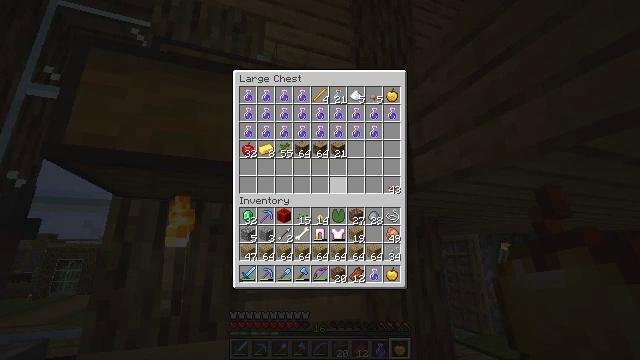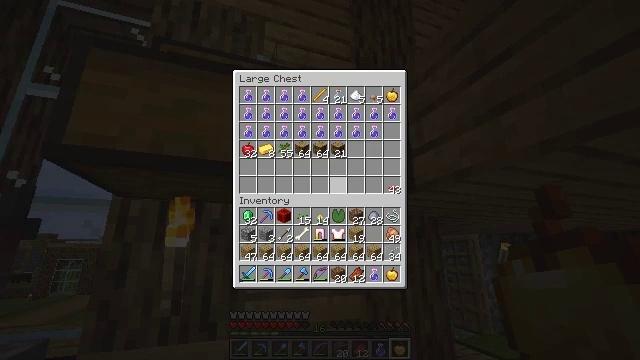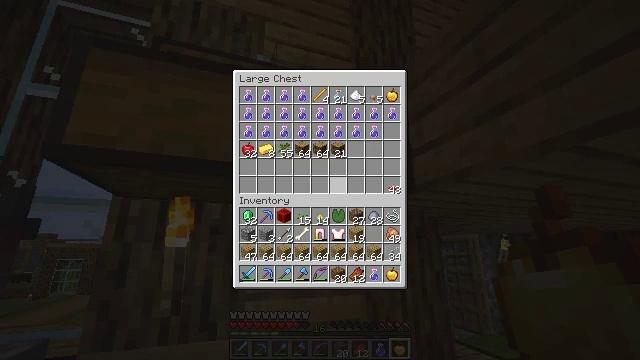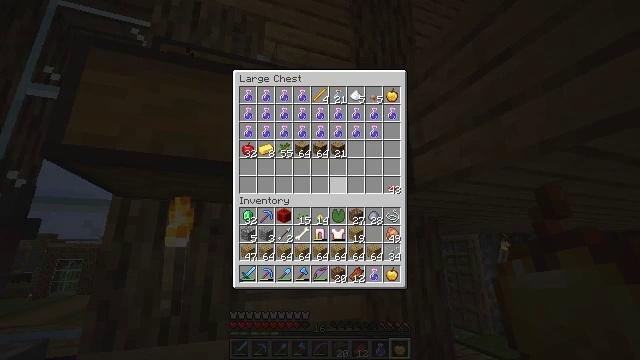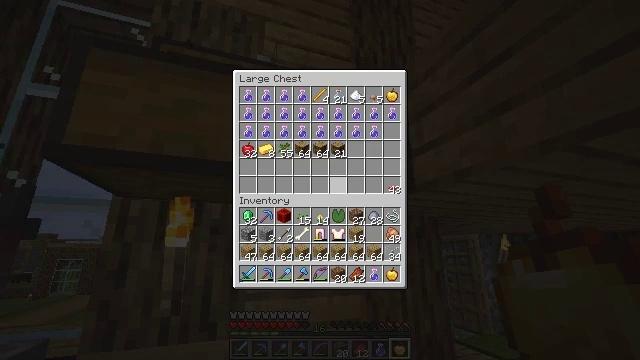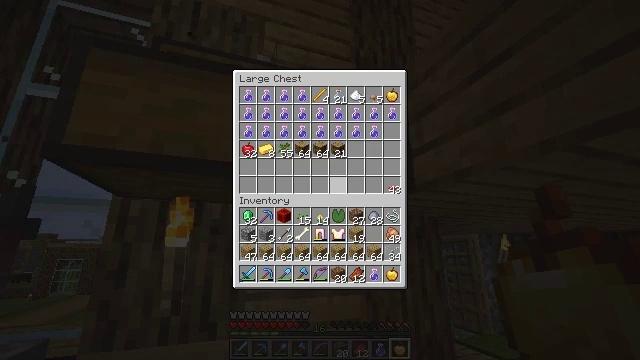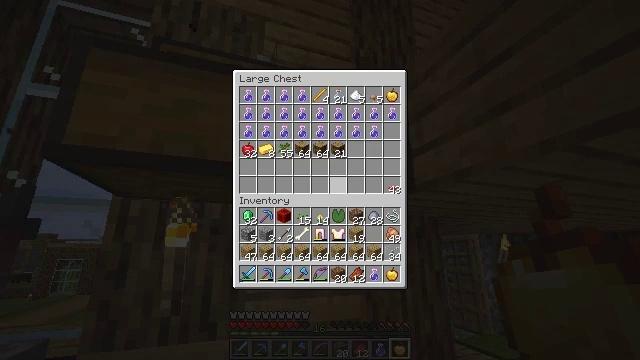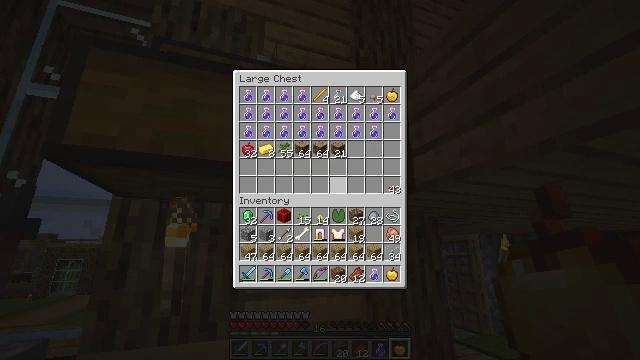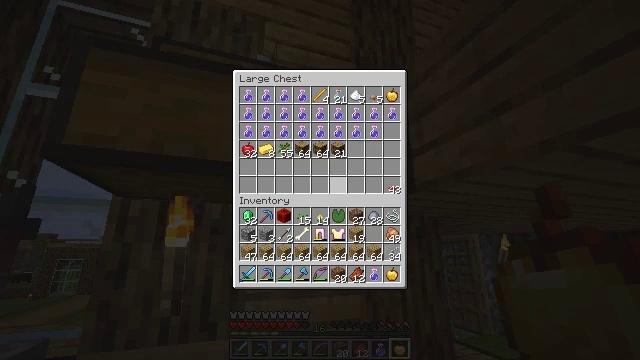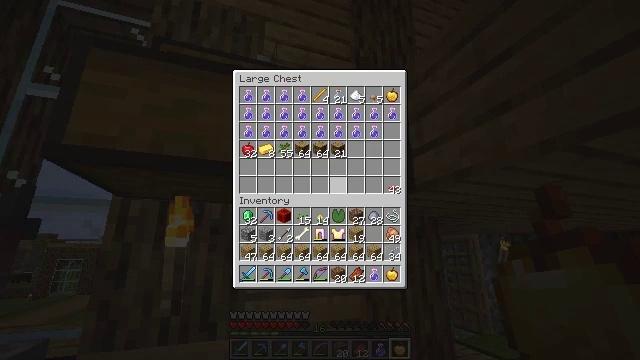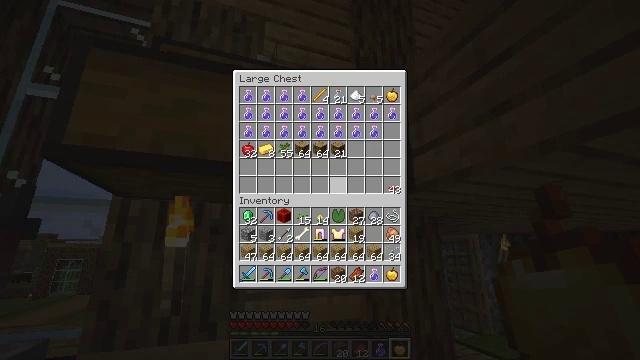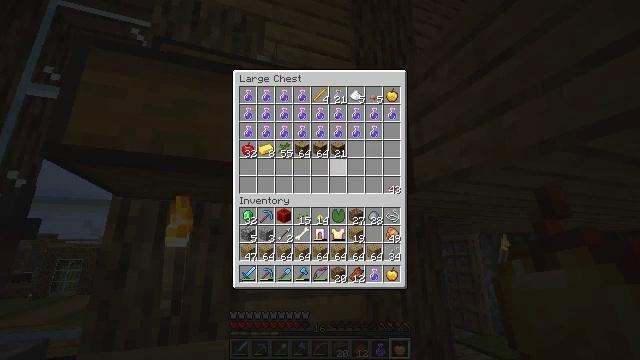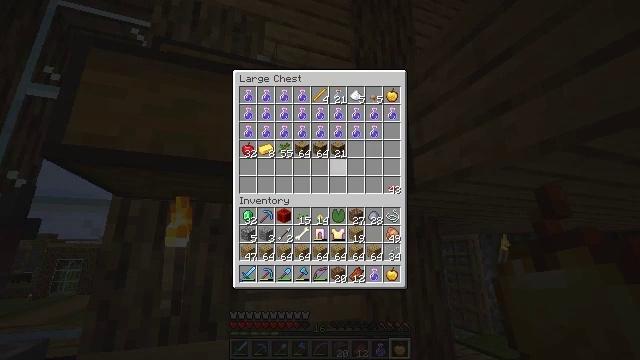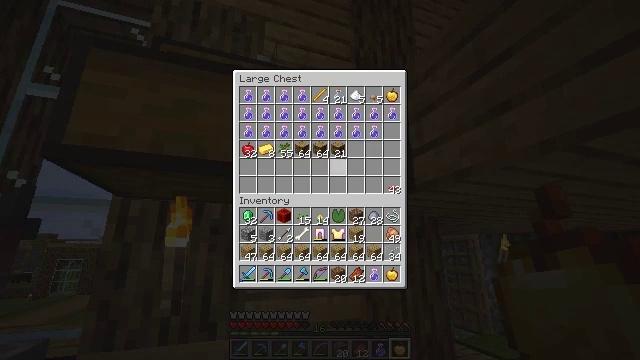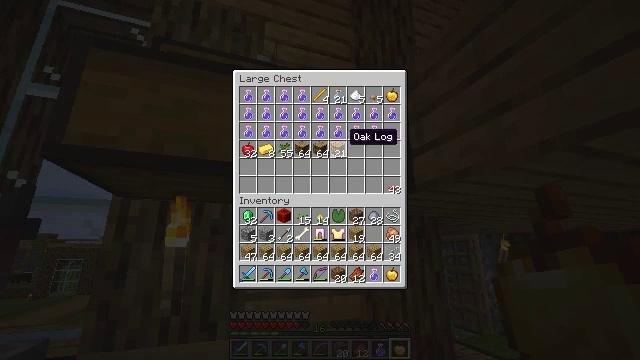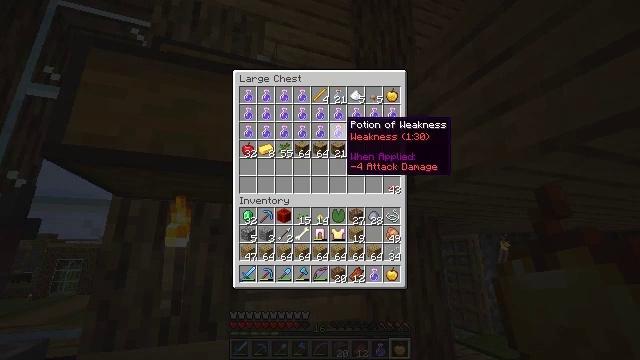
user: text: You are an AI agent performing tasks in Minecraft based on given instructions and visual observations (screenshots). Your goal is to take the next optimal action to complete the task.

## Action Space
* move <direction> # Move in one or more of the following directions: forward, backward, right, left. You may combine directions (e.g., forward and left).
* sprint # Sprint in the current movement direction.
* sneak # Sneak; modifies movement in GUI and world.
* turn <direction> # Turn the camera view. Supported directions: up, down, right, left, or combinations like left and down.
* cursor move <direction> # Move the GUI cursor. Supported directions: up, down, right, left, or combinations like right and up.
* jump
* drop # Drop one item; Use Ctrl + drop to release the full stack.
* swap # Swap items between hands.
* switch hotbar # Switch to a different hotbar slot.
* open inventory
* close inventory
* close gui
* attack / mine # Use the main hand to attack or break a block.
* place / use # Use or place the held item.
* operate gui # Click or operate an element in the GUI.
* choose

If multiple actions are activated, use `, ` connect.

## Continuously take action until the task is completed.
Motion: motion action
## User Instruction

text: Get redstone by crafting with appropriate materials.
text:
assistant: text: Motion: no_op
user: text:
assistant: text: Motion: no_op
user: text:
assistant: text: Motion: no_op
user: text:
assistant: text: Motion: no_op
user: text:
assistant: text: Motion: no_op
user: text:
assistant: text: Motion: no_op
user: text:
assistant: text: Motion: no_op
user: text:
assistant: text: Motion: no_op
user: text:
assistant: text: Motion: no_op
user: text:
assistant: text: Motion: no_op
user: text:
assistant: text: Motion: no_op
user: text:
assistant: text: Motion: no_op
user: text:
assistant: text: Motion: cursor move up
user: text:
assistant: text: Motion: cursor move up
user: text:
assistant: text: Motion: cursor move up
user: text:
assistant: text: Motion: no_op
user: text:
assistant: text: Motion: no_op
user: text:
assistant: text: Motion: no_op
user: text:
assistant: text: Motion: no_op
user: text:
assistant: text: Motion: no_op
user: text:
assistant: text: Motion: no_op
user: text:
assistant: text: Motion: no_op
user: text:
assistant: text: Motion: no_op
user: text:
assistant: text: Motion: no_op
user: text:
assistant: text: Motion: no_op
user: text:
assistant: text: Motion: no_op
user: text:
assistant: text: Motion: no_op
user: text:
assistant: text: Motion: operate gui
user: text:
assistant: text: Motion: operate gui
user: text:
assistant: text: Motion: operate gui